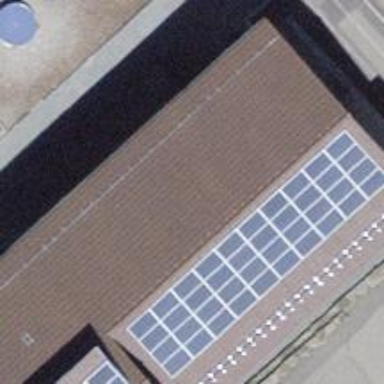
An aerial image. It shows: School building.